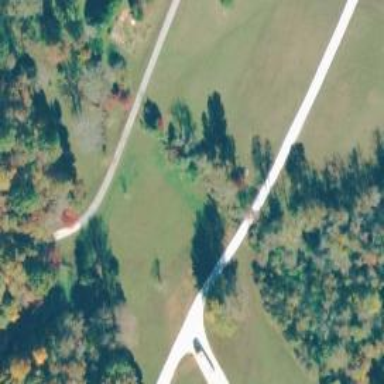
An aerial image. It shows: Culvert tunnel.